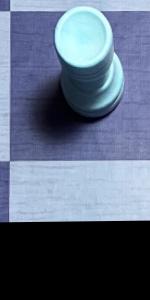
Label: Empty